Interaction volume radius: 10 \u00c5
Interaction volume height: 15 \u00c5
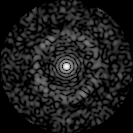
Disorder parameter: 0.8518